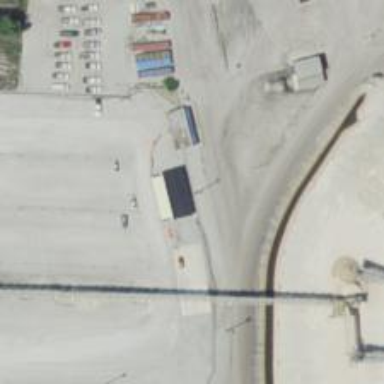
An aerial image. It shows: Mast structure.